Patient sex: F
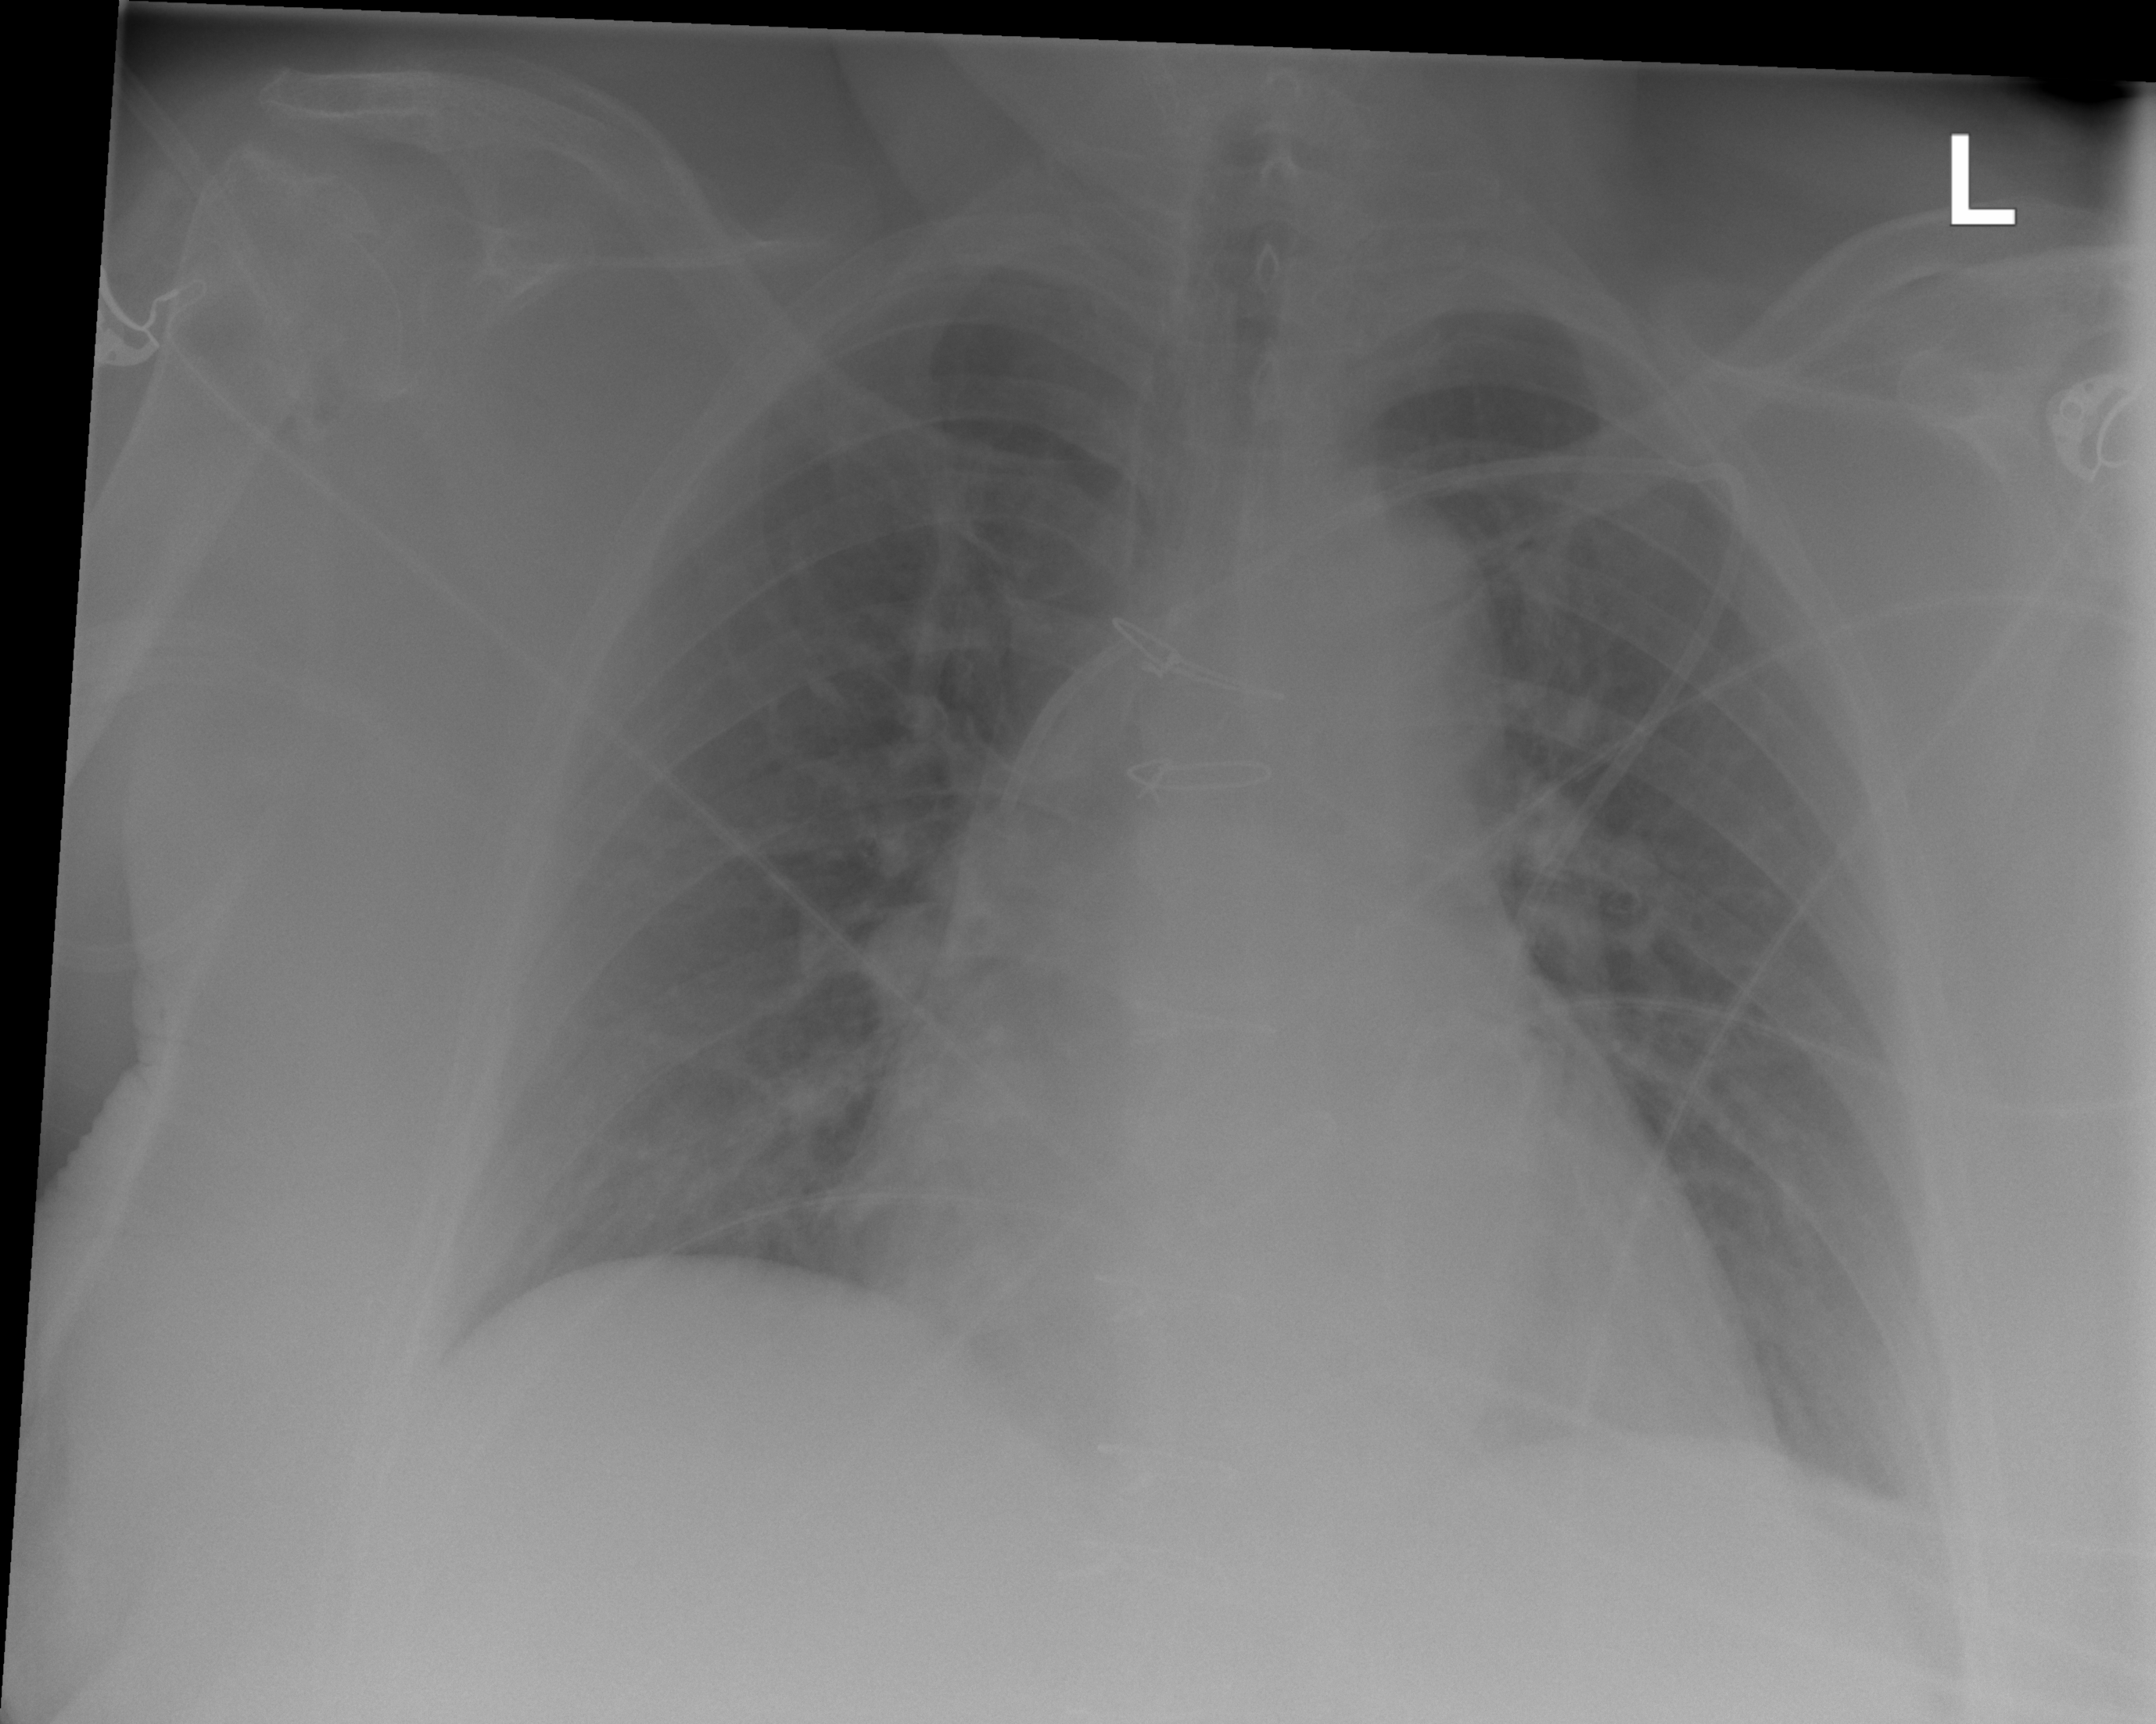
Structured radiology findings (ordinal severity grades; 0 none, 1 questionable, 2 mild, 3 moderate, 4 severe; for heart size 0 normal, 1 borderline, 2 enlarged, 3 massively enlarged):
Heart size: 1
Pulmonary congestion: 0
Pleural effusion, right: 0
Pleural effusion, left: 1
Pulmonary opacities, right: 0
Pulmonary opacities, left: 0
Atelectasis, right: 0
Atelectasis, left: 0